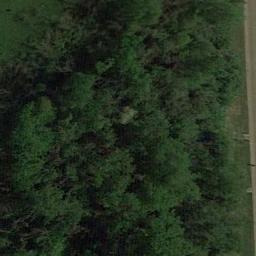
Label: forest